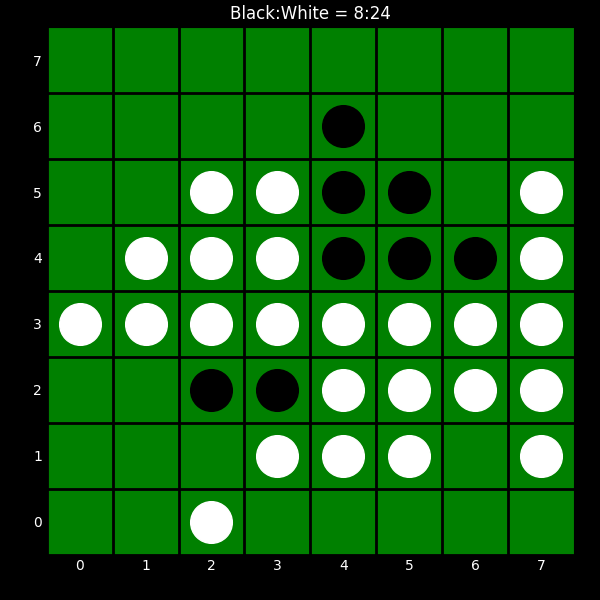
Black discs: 8
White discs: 24